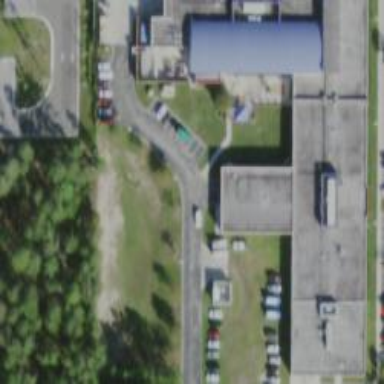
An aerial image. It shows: Hospital building.